Question: Is there any way to create a break in my vertical scale on the Google charts api?
I have a couple of dozen data points all about <PHONE> on the y-axis except for one value which is almost 300,000; this makes all the smaller data points nearly unreadable. I need to represent all this data and a logarithmic scale is not an option.

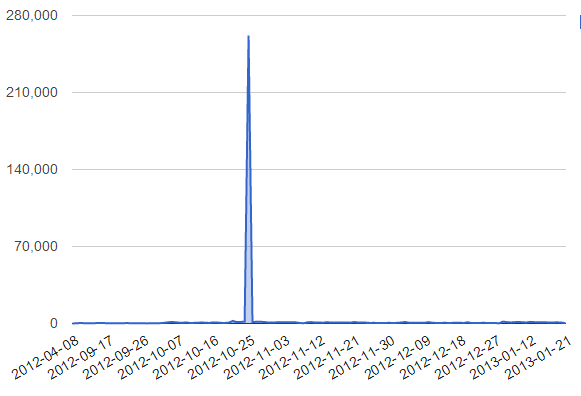
Answer: Simple answer: no, it is not possible.
Breaking axes is (generally) frowned upon in the visualization community and therefore isn't supported most of the time in various software.
If you want to be tricky, you can create a function to find outliers, and then move them to a second series in your data. Plot that series on the second axis, and have it with a different color. This says, "This figure is different and does not fit" which brings added attention to it, while still allowing the rest of the data to be seen in the same scale.
Personally I would just cut off the graph at an arbitrary value, set the value of that point to the maximum value, and add a tooltip saying, "Outlier: 300,000" or whatever it is. This will allow people to see the other numbers, but show that this number itself is an outlier without coloring it differently or removing it from the single series.
Either way is doable.